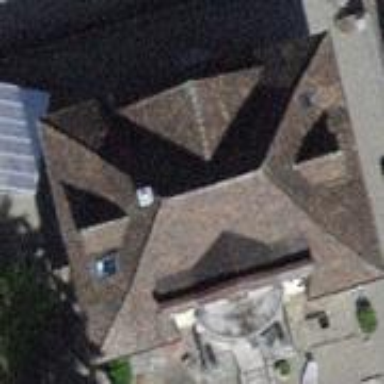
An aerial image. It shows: Building with tile roof.